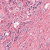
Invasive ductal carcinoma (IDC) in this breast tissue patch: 0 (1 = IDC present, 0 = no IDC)